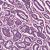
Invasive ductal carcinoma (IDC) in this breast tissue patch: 1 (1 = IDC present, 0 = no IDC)